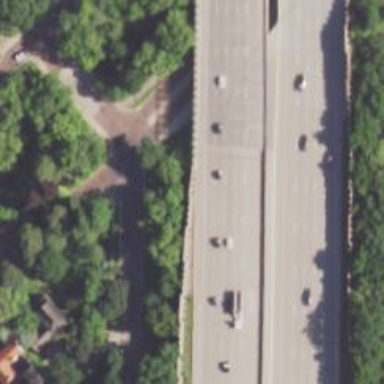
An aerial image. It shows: Bridge over motorway.